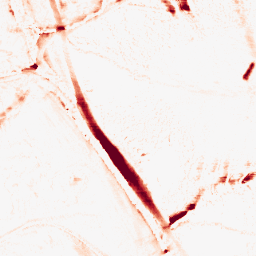
Category: morphological
Decomposition family: morphological_ellipse
Decomposition parameters: operation: opening
width: 10
height: 20
Upsampling method: sinc_blackman
Upsampling parameters: scale: 8
kernel_size: 16
Upsampling scale: 8